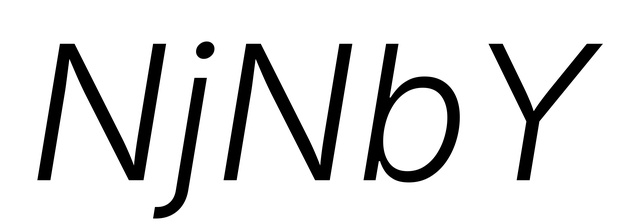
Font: Inter-Italic_Light_Italic